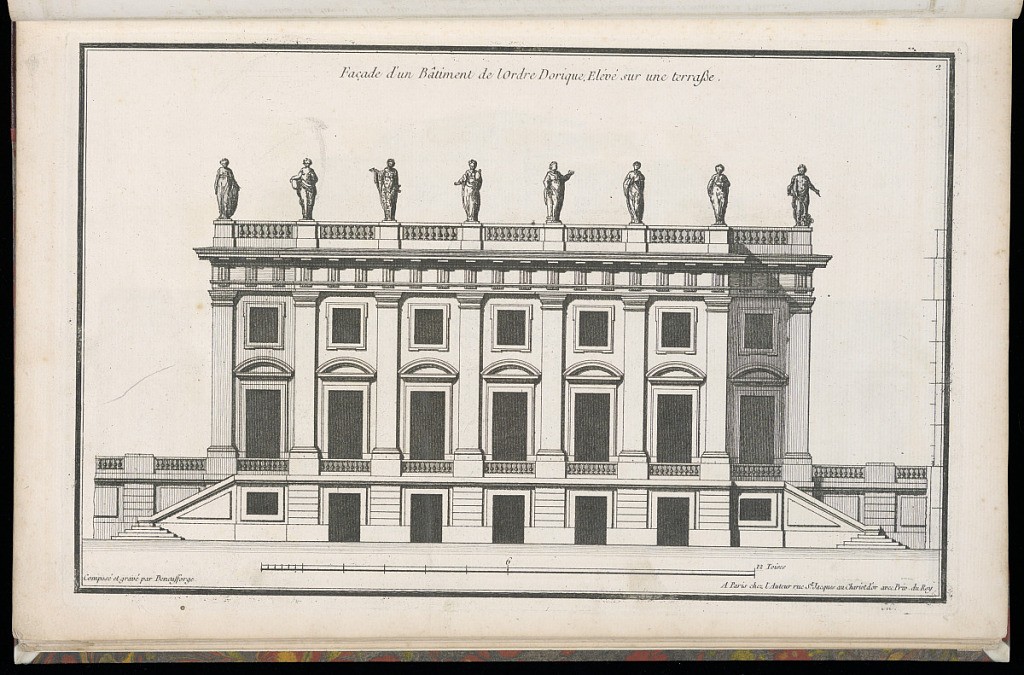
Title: Façade d'un Bâtiment de l'Ordre Dorique, Elévé sur une terrasse
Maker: Jean-François de Neufforge, Flemish, 1714–1791
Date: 1768
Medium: Engraving on paper
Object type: Print
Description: Façade of a building of a Doric order, decorated with figurative statues at the roof. There is a scale bar of 12 toises (1 toise was equal to about 3.799 square meters) at the bottom of the page. The plate is signed and numbered.